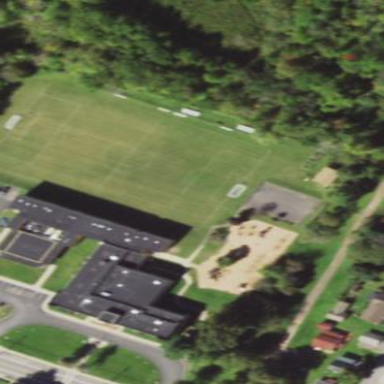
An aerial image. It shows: School building.